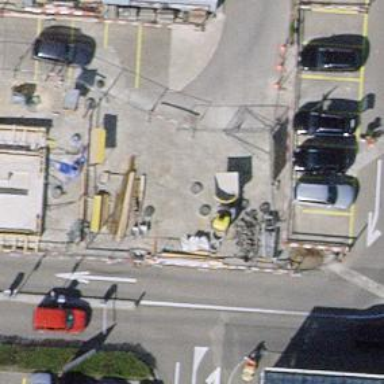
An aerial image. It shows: Charging station.